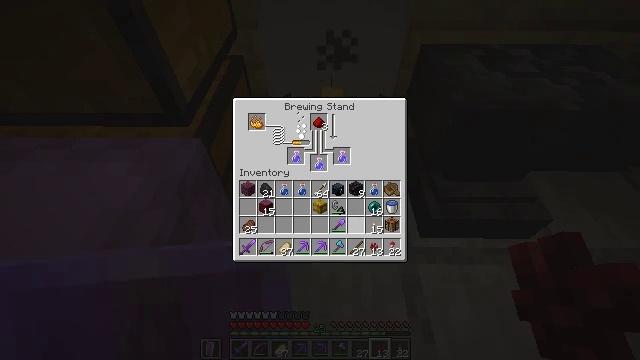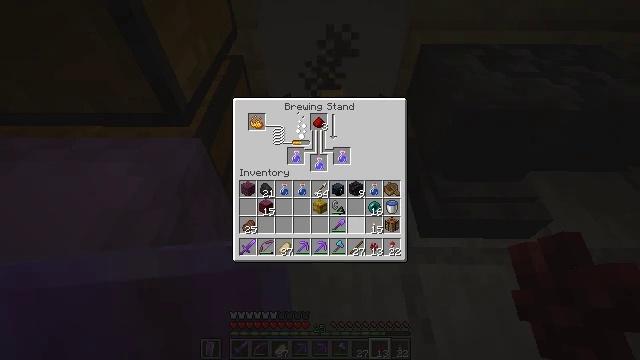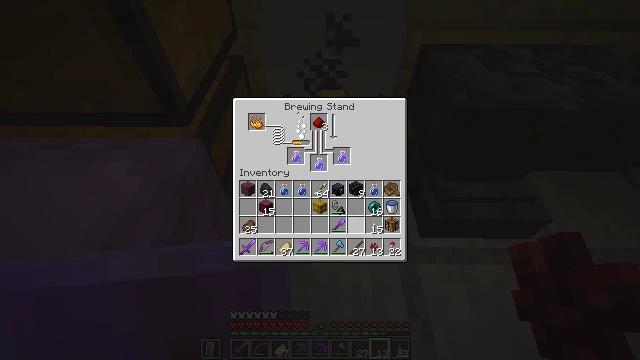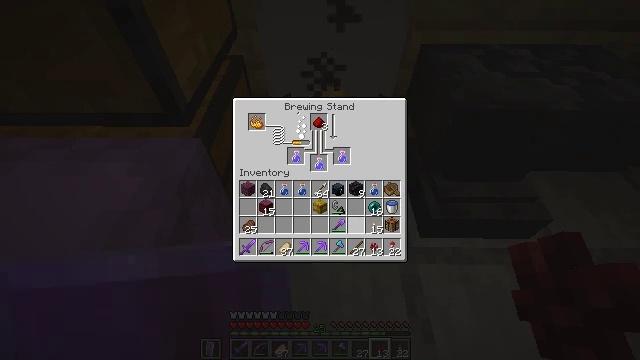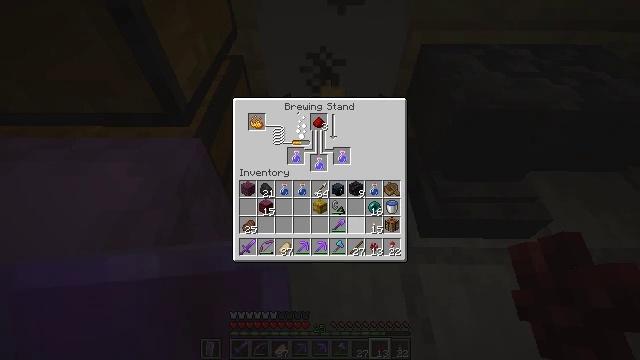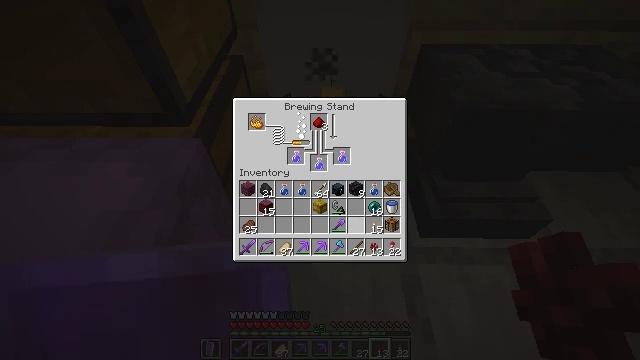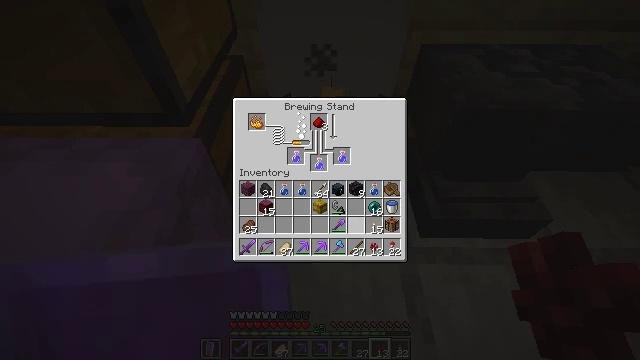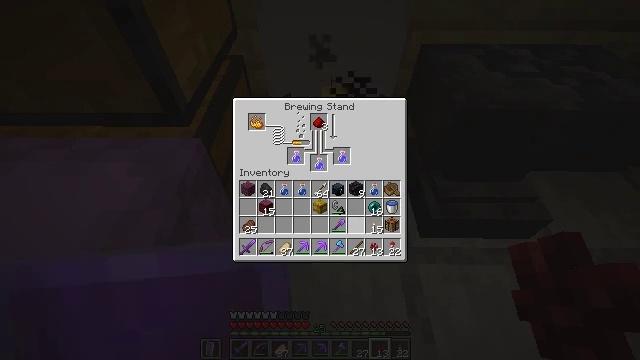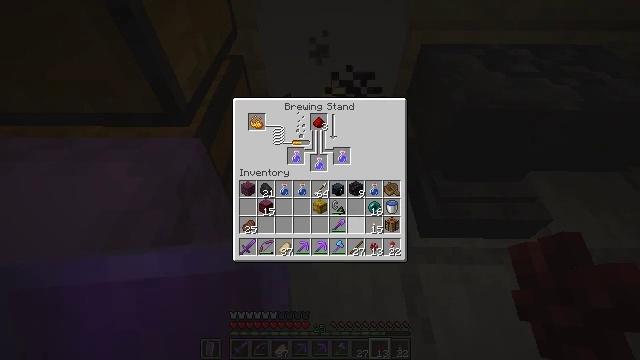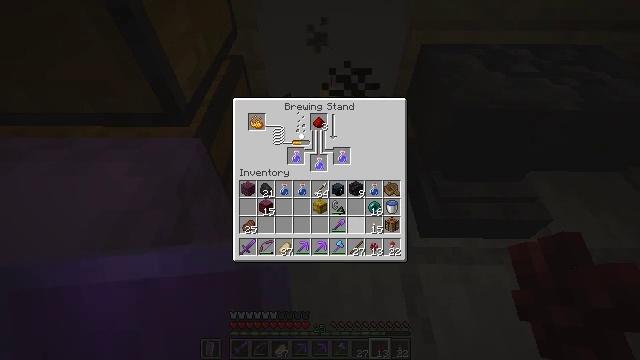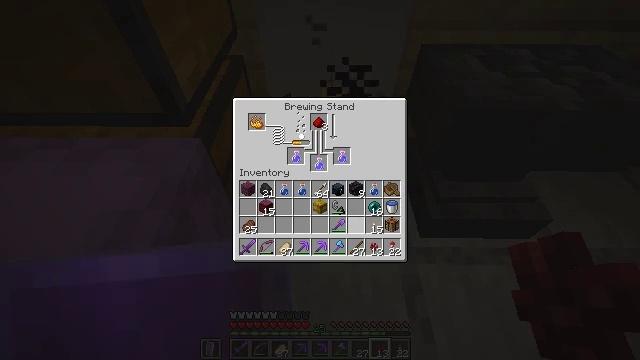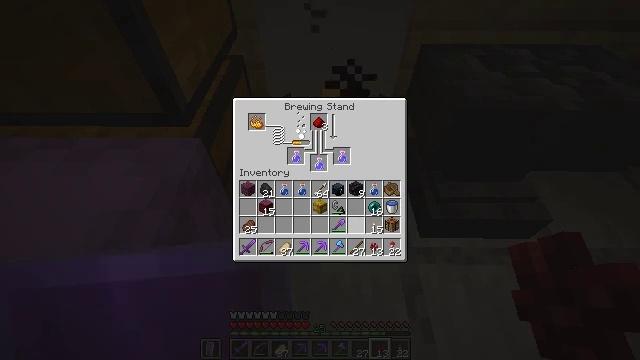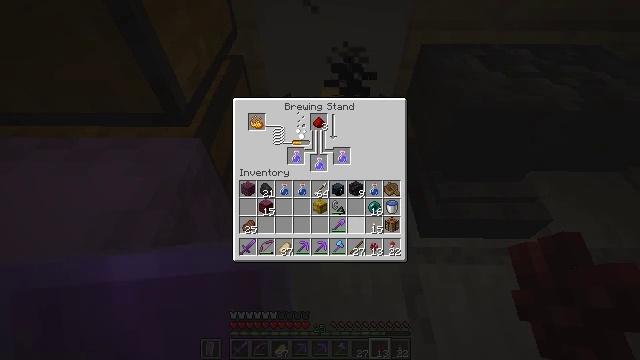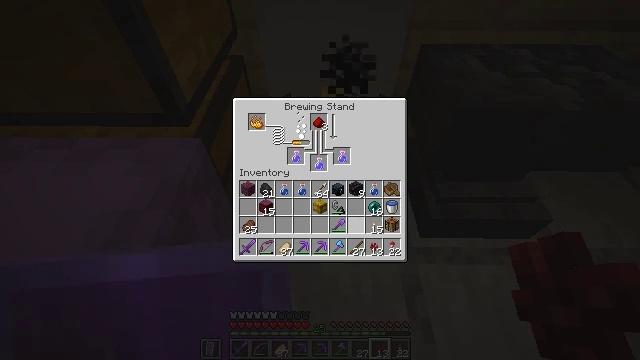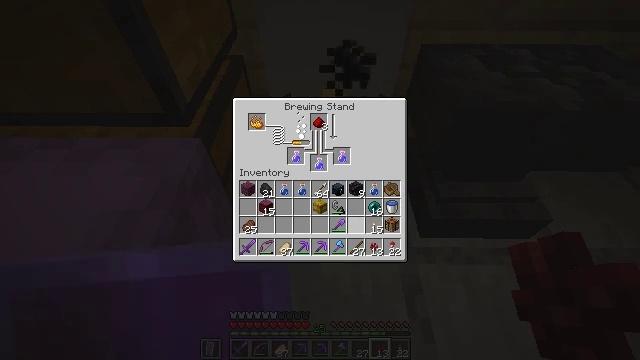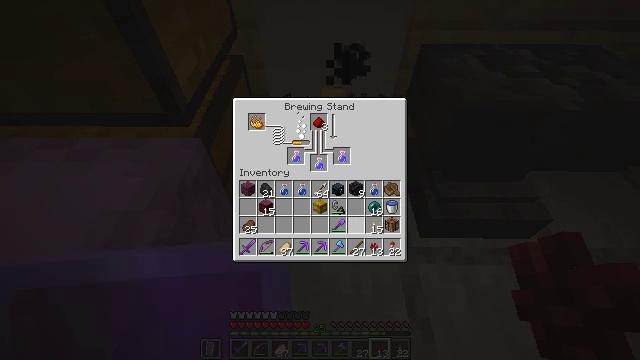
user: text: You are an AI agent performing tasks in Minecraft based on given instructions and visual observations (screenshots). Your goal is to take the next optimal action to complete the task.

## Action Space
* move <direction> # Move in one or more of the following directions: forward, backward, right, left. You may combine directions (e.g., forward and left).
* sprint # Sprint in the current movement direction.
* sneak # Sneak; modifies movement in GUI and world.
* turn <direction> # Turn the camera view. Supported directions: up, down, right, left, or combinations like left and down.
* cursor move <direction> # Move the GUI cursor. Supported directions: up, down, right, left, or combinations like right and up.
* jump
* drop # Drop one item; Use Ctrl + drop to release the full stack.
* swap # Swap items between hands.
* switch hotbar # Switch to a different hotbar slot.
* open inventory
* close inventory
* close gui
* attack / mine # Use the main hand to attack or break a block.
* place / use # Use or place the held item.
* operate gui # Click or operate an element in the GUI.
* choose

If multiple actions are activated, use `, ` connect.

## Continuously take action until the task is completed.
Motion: motion action
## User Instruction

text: Produce crimson planks using crimson stems.
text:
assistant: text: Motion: sneak
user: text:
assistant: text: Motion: sneak
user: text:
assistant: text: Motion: sneak
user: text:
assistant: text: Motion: sneak
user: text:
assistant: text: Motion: sneak
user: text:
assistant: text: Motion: no_op
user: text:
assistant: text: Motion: no_op
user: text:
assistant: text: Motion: no_op
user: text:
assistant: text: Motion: no_op
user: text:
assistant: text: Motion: no_op
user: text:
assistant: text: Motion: no_op
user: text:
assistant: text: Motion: no_op
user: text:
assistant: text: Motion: no_op
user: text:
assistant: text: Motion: no_op
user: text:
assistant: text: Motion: no_op
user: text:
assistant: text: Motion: no_op
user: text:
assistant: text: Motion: no_op
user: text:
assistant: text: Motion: no_op
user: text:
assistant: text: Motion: no_op
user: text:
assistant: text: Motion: no_op
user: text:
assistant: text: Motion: no_op
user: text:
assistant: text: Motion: no_op
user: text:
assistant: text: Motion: no_op
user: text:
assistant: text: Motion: no_op
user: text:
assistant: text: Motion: no_op
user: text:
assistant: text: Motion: no_op
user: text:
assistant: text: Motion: no_op
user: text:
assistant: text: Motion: no_op
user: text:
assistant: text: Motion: no_op
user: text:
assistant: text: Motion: no_op